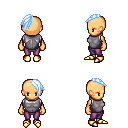
a pixel art fantasy rpg character, female body template, human, tanned skin, steel chest armor, magenta pants, white cyan long mohawk hairstyle, gold boots, four views (front, back, left, right), 2x2 character sprite sheet, small pixel art, hard edges, no anti-aliasing